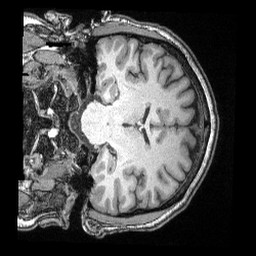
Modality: T1w
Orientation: coronal
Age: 34
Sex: male
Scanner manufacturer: siemens
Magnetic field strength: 3 T
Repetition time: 2.4 s
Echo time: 0.00374 s